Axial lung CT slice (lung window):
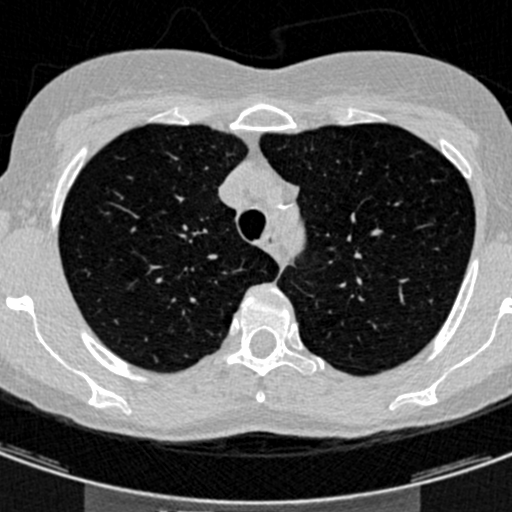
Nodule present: no